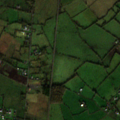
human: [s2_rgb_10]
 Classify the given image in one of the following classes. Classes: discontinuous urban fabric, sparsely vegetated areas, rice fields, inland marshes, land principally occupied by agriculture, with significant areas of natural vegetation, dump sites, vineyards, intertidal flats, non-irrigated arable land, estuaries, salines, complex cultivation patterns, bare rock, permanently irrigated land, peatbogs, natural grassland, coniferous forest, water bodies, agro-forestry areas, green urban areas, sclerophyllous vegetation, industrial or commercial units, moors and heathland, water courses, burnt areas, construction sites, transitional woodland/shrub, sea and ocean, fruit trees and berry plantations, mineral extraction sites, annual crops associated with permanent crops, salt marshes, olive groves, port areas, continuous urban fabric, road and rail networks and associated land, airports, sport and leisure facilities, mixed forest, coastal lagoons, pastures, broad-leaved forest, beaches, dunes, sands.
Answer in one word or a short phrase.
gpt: non-irrigated arable land, pastures